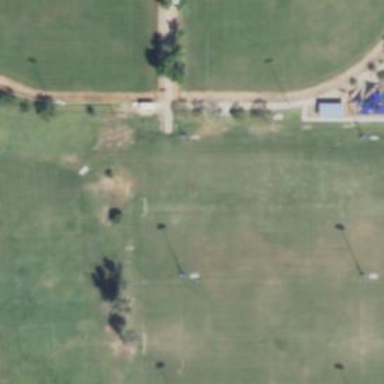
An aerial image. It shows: Soccer pitch for leisureland activities.